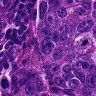
Metastatic tissue present: yes